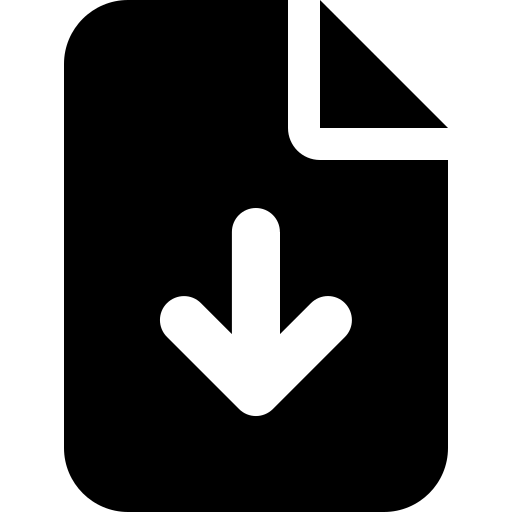
Tags: icon, FontAwesome, fa-icon, solid, file, arrow, down